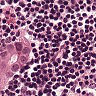
Metastatic tissue present: yes